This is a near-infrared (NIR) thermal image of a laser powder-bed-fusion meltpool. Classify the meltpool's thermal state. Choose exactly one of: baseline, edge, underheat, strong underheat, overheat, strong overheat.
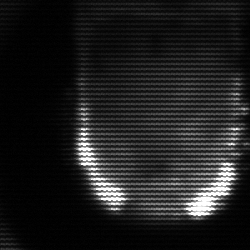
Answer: baseline